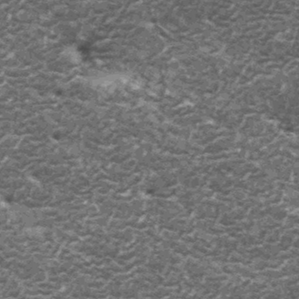
Label: frost